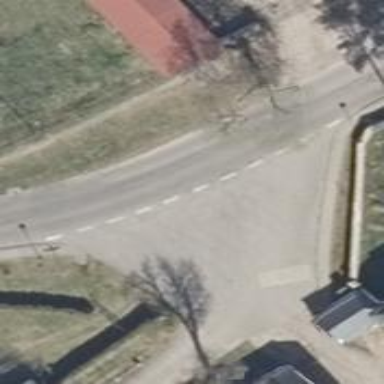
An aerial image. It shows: Road with "give way" sign.